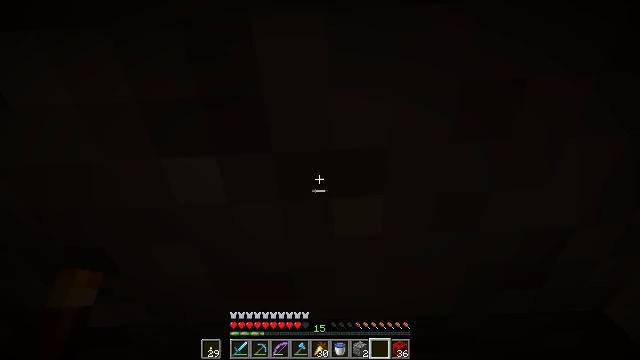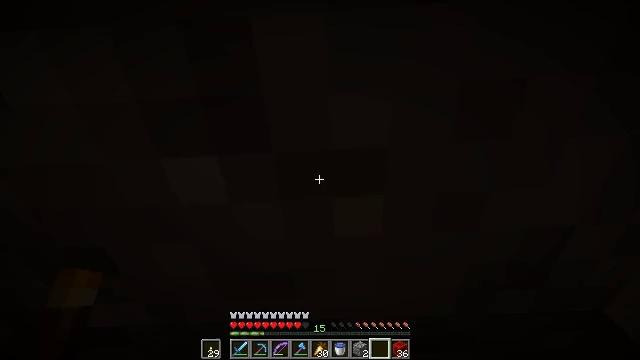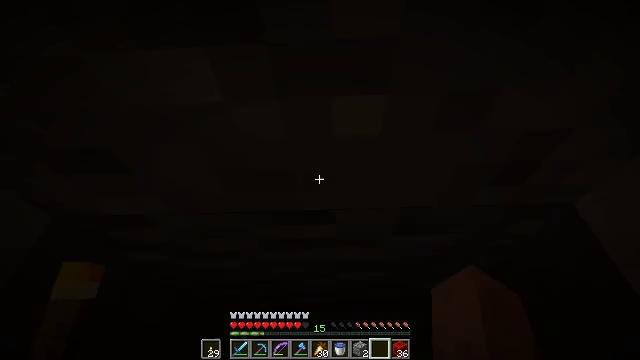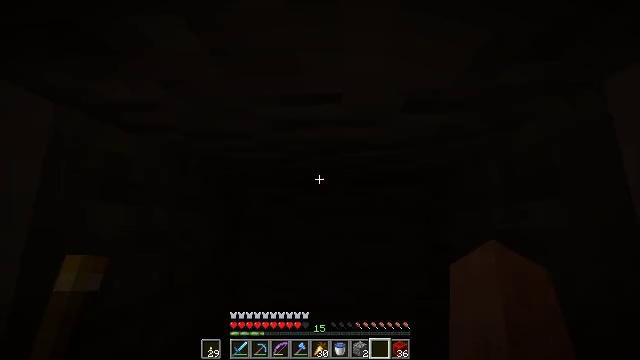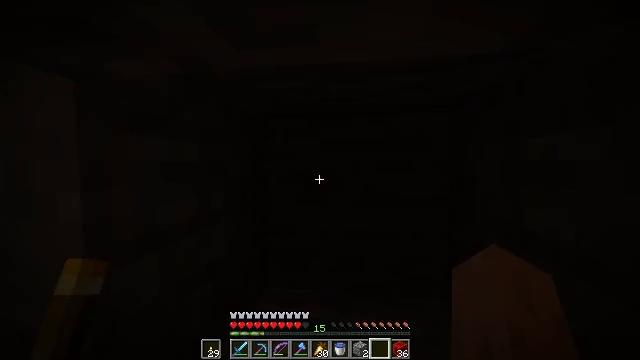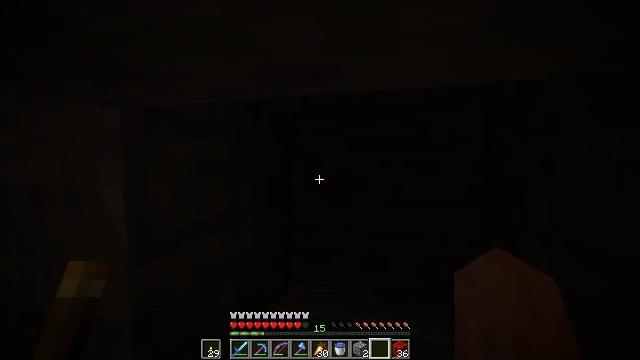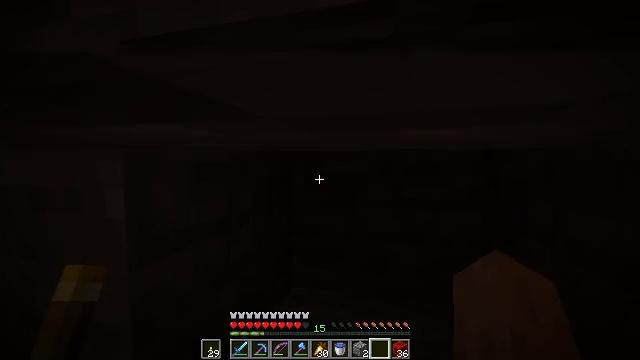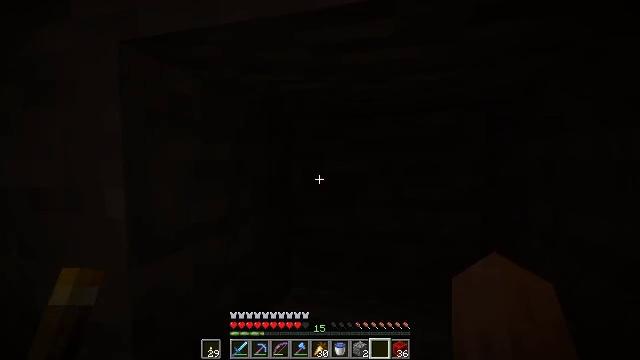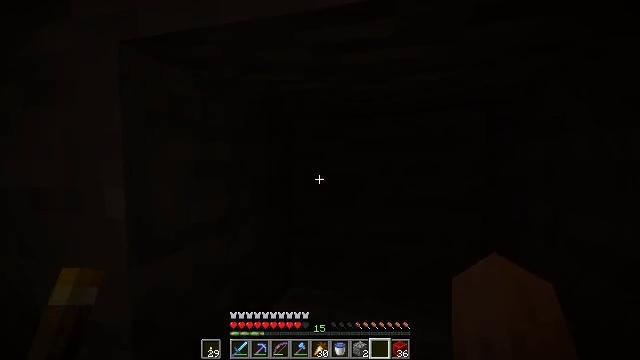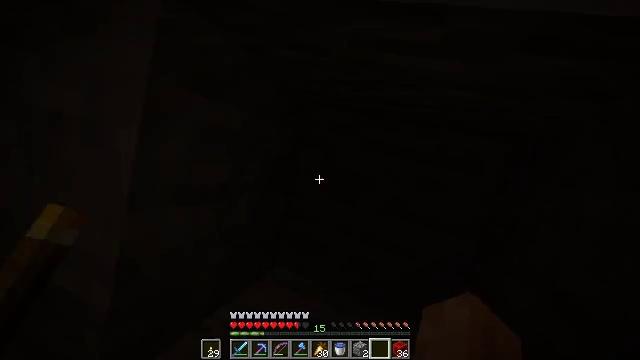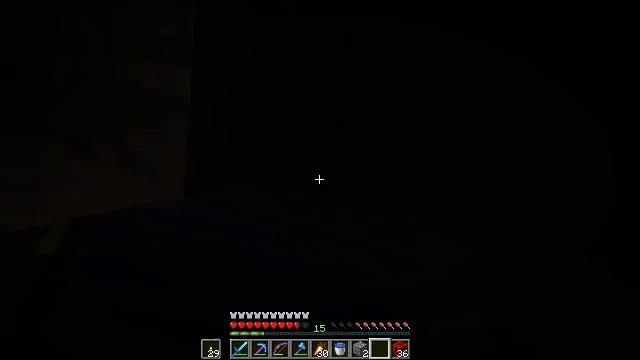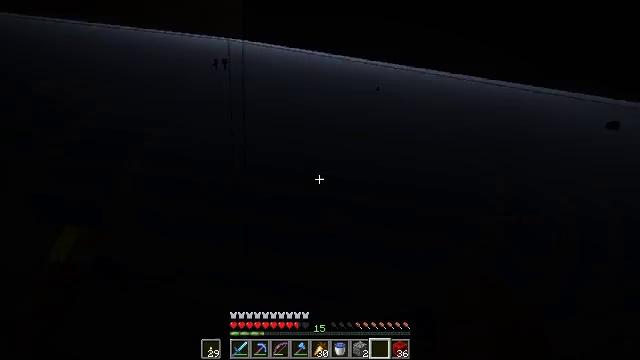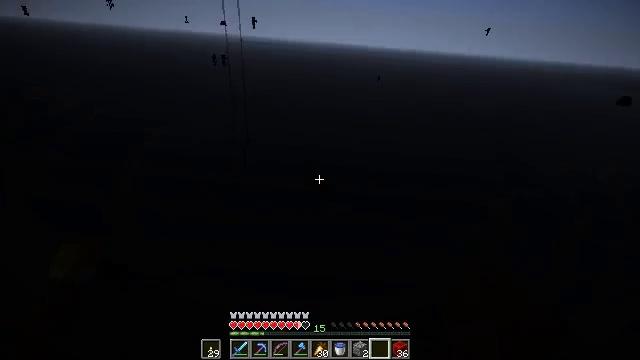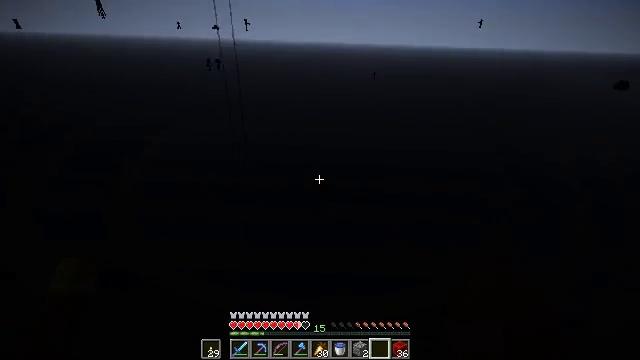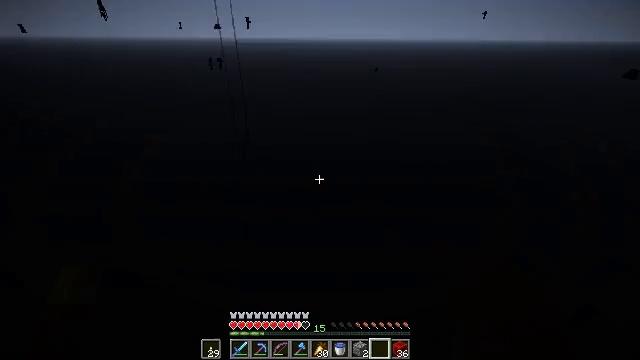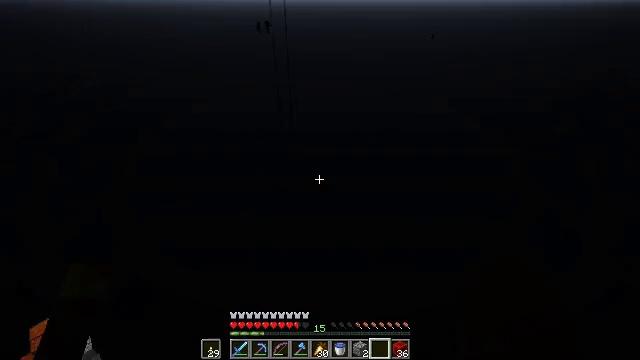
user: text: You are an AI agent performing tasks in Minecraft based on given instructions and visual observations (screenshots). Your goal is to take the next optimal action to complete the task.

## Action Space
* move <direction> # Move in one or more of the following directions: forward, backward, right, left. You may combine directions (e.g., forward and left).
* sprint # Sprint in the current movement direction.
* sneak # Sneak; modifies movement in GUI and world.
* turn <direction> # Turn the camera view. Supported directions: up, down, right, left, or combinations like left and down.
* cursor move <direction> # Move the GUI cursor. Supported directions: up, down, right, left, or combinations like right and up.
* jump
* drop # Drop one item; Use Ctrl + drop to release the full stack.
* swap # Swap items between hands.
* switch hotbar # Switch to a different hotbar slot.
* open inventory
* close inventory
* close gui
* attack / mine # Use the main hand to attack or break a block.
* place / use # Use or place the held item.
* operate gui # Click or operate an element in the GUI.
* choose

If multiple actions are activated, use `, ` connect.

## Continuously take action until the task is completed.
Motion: motion action
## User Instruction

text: Attack the composter to add it to your inventory.
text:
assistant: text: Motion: no_op
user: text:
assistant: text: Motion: turn down
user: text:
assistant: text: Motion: turn left and down
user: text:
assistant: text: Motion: turn left and down
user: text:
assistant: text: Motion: turn left
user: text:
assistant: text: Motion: no_op
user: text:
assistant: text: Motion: no_op
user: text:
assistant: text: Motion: no_op
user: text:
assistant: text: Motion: turn left and down
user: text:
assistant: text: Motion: turn left and down
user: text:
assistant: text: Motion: turn left and down
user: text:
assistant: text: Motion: turn left and down
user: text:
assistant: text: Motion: no_op
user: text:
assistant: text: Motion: turn left
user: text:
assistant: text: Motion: turn left and down
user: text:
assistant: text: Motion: turn left and down
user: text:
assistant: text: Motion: turn left
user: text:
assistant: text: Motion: turn left
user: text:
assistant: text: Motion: turn left and up
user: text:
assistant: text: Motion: turn left and up
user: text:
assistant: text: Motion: turn left and up
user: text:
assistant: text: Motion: turn left and up
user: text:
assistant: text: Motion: no_op
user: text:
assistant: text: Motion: turn right
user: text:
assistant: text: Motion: no_op
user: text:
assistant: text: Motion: no_op
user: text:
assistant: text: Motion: no_op
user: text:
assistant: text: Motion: no_op
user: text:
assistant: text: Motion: turn left and down
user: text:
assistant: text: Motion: turn left and down